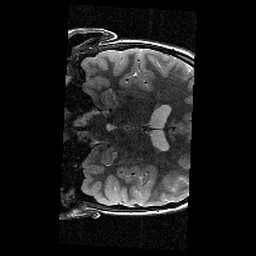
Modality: T2w
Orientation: coronal
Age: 10
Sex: male
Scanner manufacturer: siemens
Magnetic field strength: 3 T
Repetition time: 9.23 s
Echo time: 0.067 s